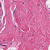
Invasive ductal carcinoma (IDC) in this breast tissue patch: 0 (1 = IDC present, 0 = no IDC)